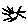
Label: sun